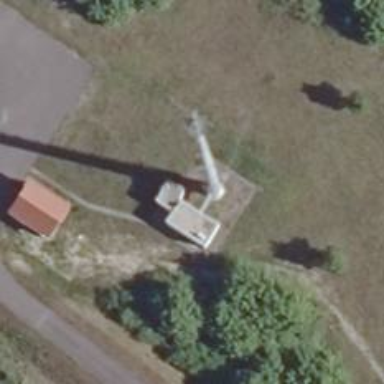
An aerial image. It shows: Communication tower.